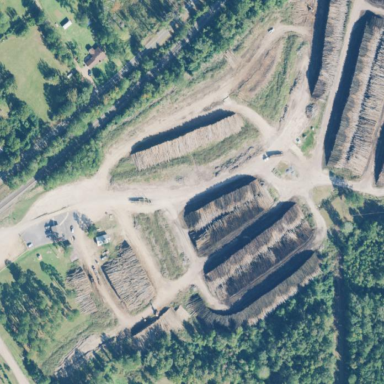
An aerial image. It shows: Lumber yard in industrial area.